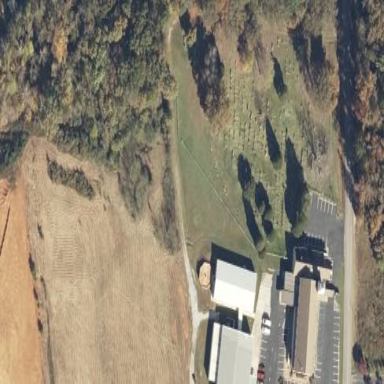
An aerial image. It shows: Grave yard.